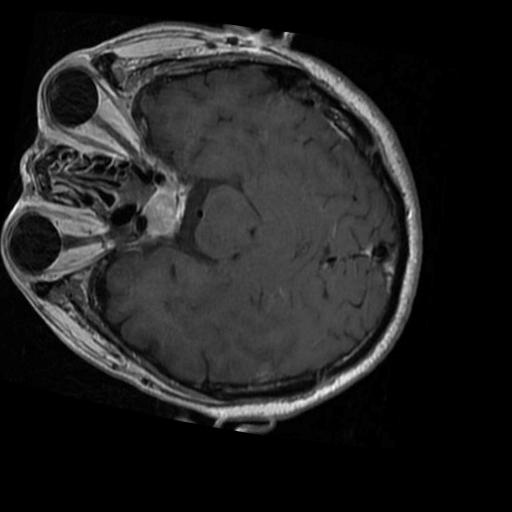
Label: brain_tumor